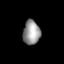
Tissue: prostate
Cell type: T cells
Senescence score: 0.3134
Nuclear area (px): 408
Mean DAPI intensity: 150.669